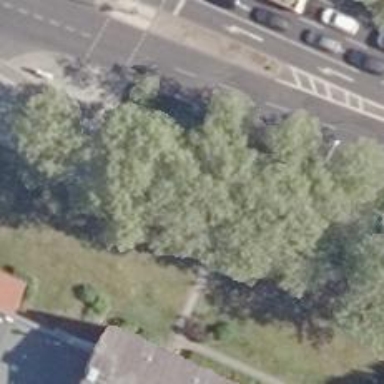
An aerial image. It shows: Tree-lined avenue.